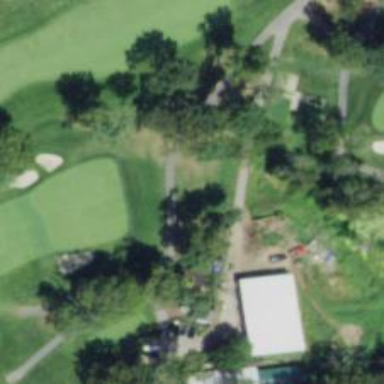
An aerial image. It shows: Footway that resembles golf path.